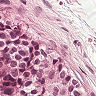
Metastatic tissue present: yes